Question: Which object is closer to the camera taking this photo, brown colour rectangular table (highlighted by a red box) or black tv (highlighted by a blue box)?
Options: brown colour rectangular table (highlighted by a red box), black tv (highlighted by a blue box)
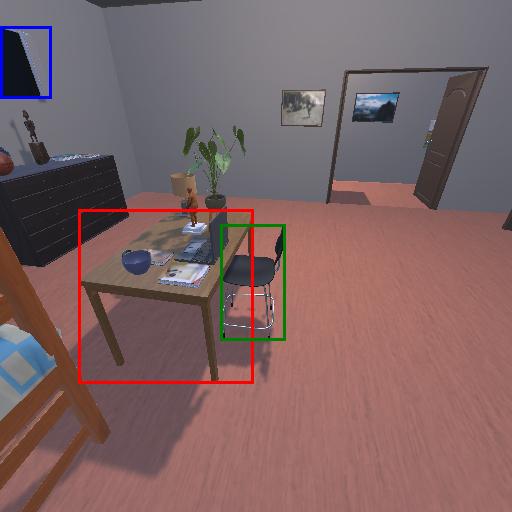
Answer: brown colour rectangular table (highlighted by a red box)